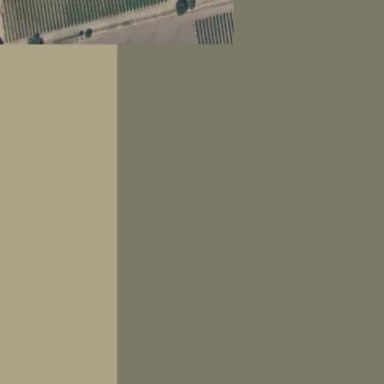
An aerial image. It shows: Vineyard growing wine grapes.